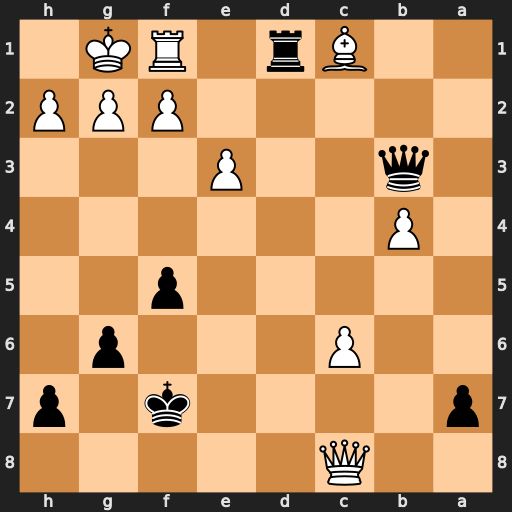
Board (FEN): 2Q5/p4k1p/2P3p1/5p2/1P6/1q2P3/5PPP/2Br1RK1
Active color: b
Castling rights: -
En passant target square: -
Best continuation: Rxf1+ Kxf1 Qd1#